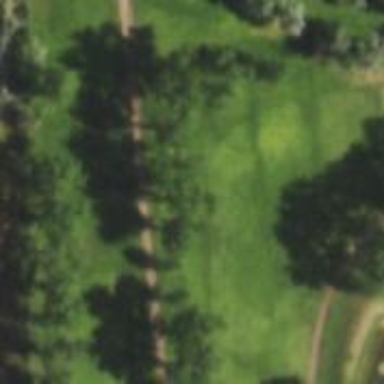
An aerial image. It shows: View of golf hole.